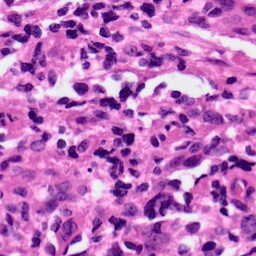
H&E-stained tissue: Ovarian